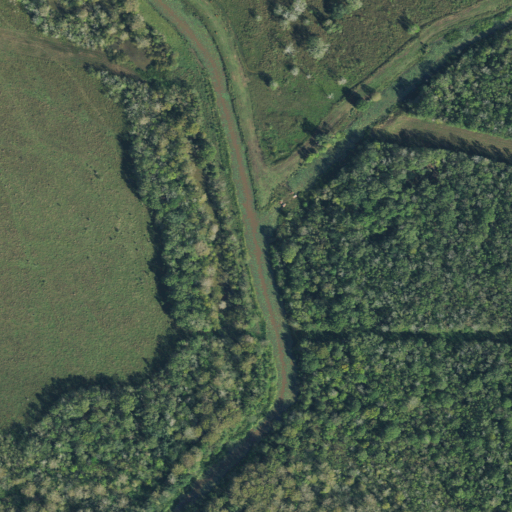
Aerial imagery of valley in Texas named Aubey Gully containing herbaceous wetlands, woody wetlands, pasture, and open water